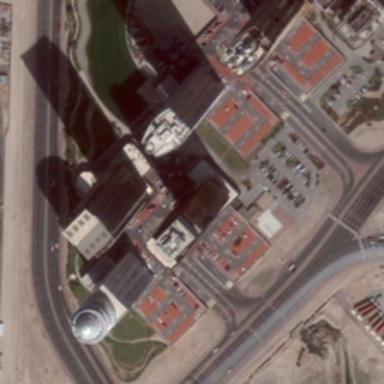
Several tall buildings with parking lots are near a road in a commercial area .